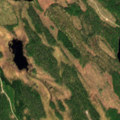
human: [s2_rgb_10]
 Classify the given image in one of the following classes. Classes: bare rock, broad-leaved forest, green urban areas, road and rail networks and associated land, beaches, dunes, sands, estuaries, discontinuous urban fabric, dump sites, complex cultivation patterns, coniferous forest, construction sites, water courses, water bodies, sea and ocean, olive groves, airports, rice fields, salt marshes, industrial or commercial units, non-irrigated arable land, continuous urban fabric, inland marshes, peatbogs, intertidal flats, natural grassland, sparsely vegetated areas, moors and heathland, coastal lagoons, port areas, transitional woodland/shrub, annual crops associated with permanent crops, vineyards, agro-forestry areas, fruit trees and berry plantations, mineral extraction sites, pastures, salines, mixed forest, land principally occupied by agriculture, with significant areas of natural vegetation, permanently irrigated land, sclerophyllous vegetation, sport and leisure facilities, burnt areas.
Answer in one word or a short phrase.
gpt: coniferous forest, mixed forest, transitional woodland/shrub, water bodies